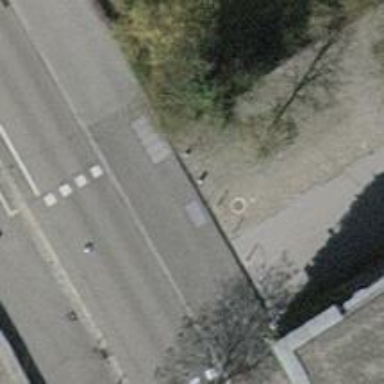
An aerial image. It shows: Bollard.